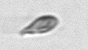
Label: Cryptophyta